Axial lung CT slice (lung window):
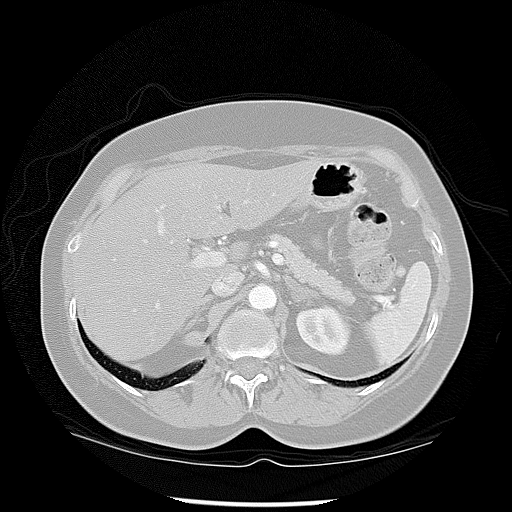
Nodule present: no